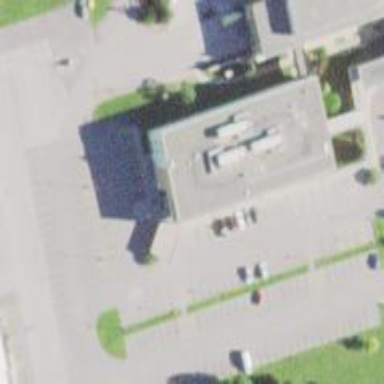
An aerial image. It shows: Healthcare clinic.